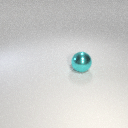
large cyan metal sphere